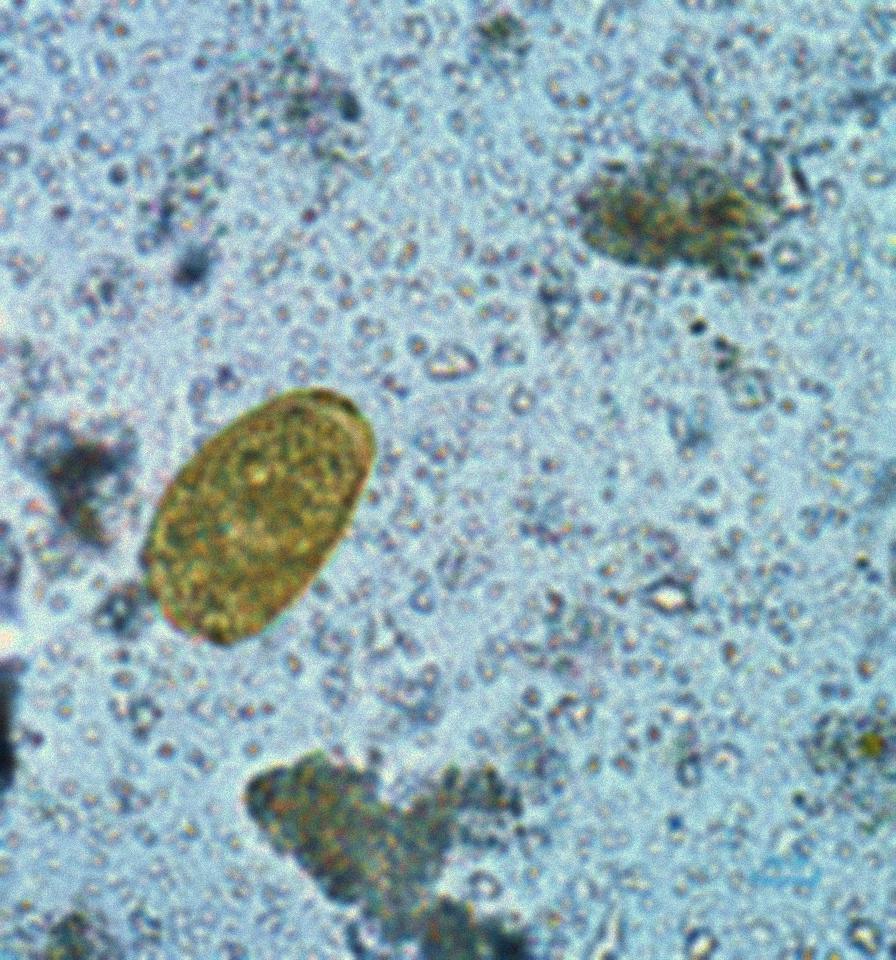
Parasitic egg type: Paragonimus spp